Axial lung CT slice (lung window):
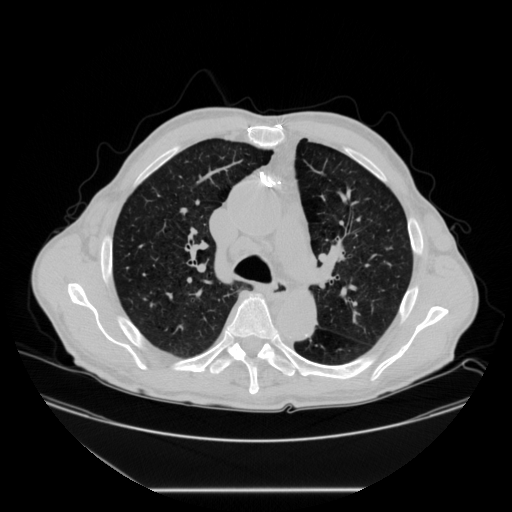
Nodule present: no